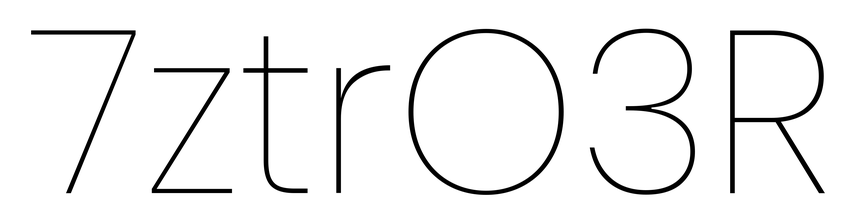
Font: Poppins-Thin